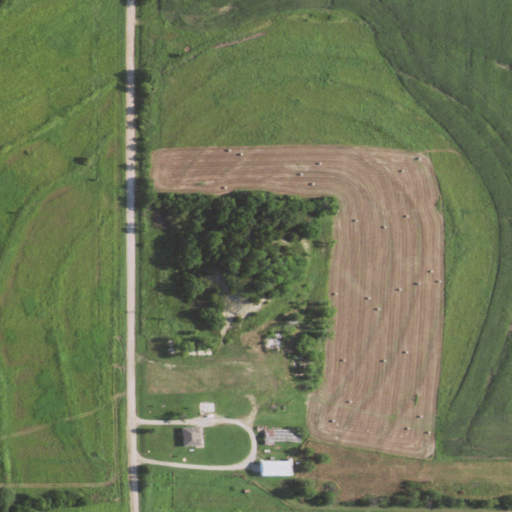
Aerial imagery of mountain in Kansas named Dewey Mound containing pasture, low intensity development, open development, deciduous forest, and medium intensity development